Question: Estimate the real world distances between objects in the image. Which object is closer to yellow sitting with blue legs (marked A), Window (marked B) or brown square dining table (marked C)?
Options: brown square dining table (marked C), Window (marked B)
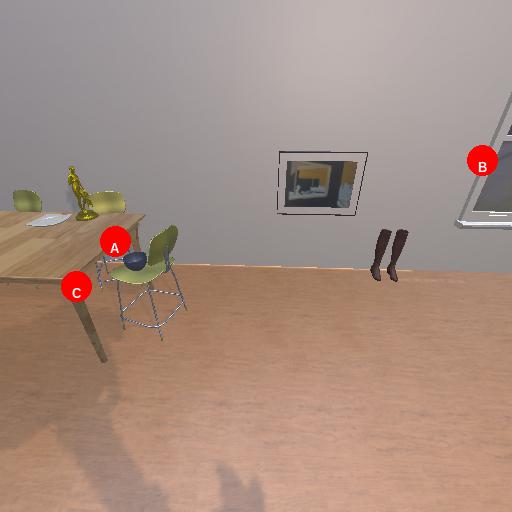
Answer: brown square dining table (marked C)